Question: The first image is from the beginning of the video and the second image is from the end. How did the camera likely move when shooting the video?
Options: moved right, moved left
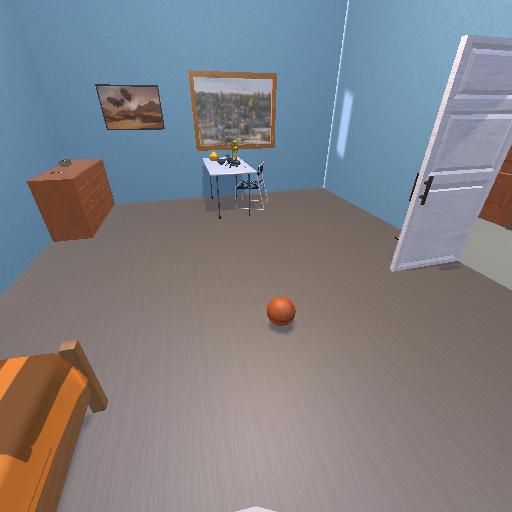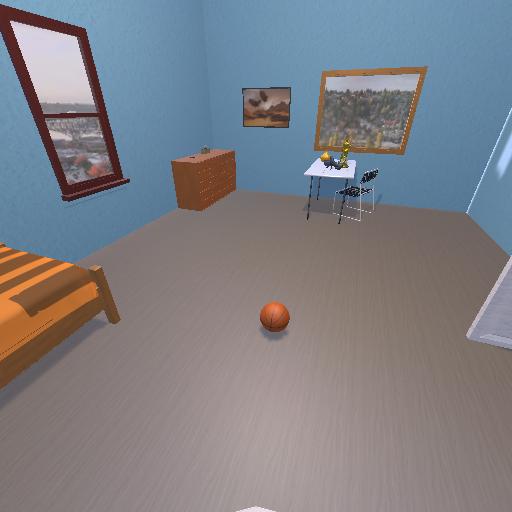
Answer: moved right